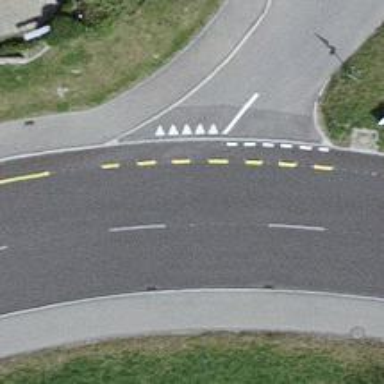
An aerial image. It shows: Secondary road with dedicated cycle lane on the left side.